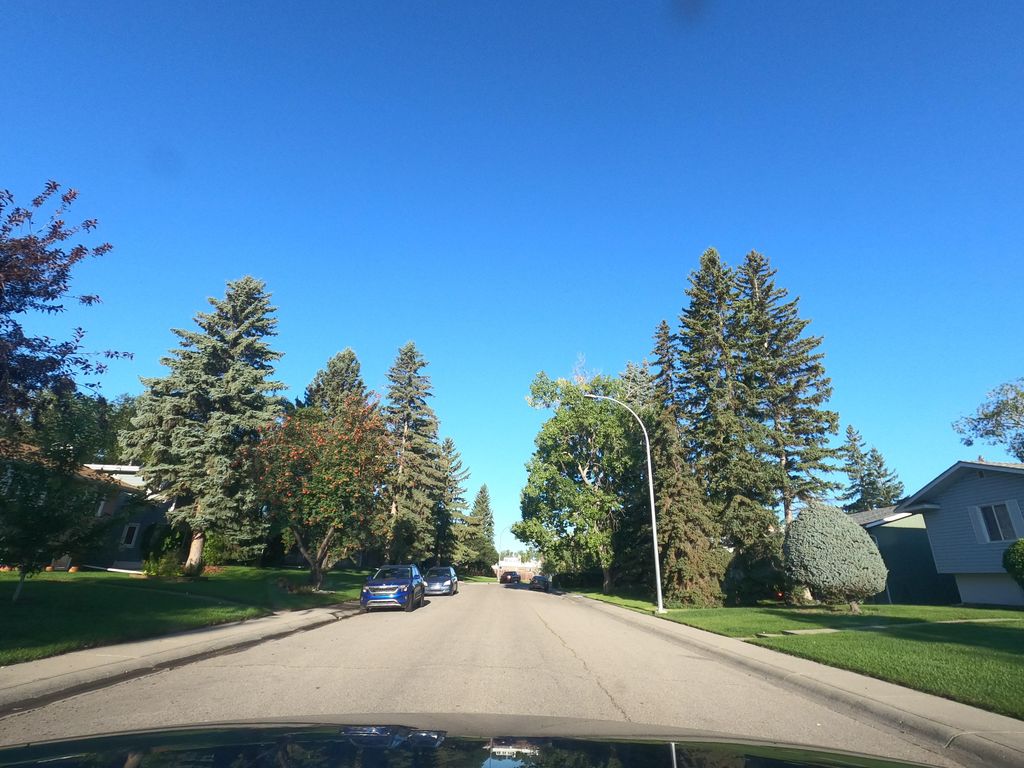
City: calgary